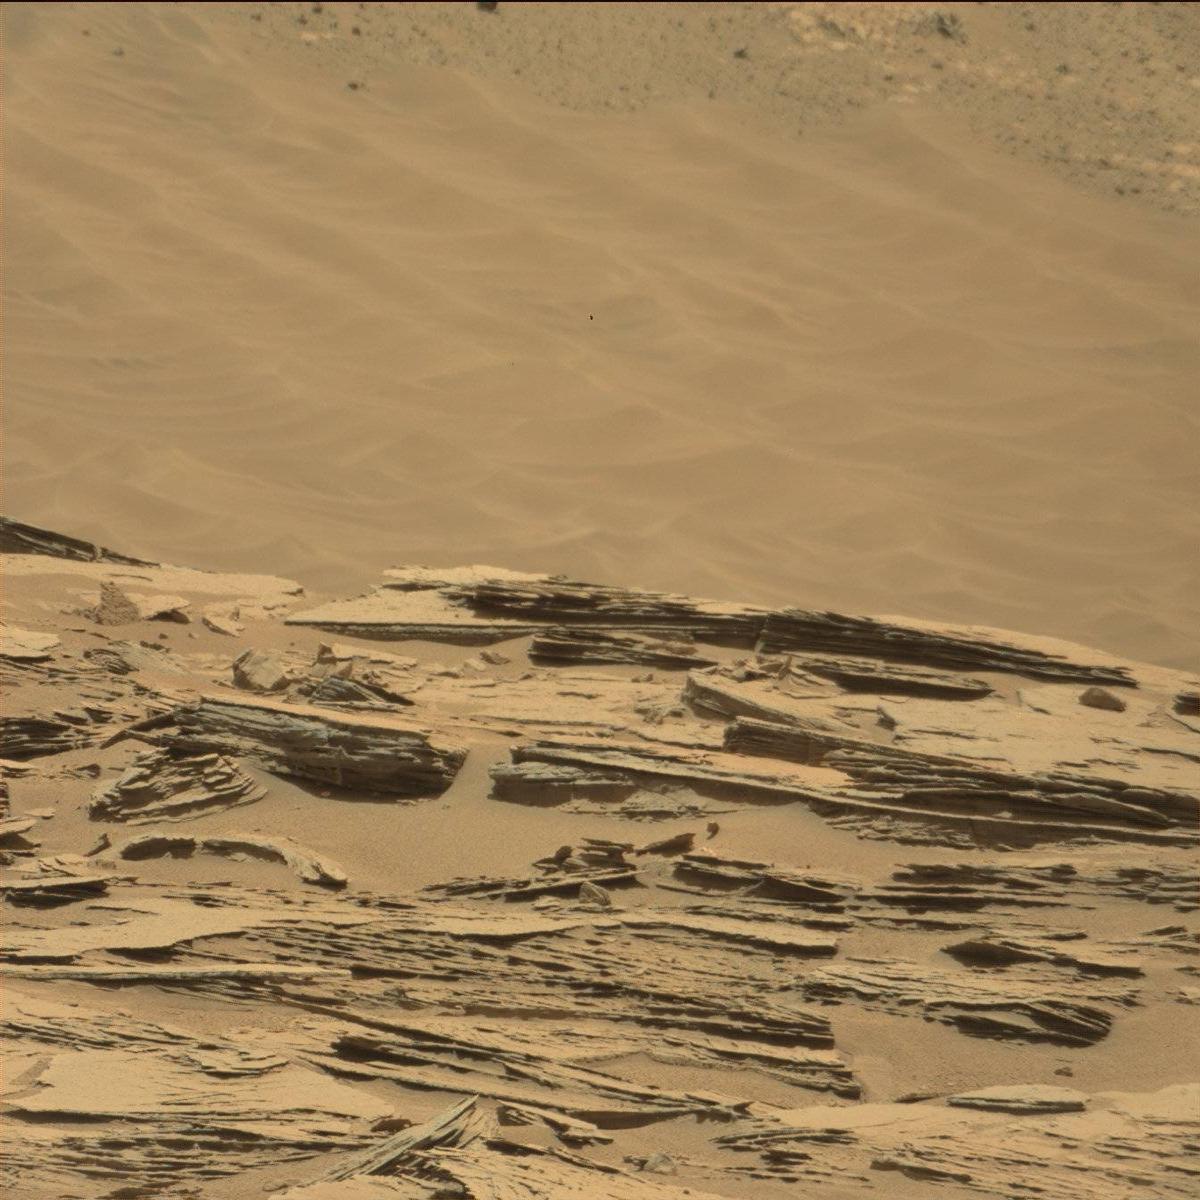
Terrain classes present: Bedrock, Sand / Soil